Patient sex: F
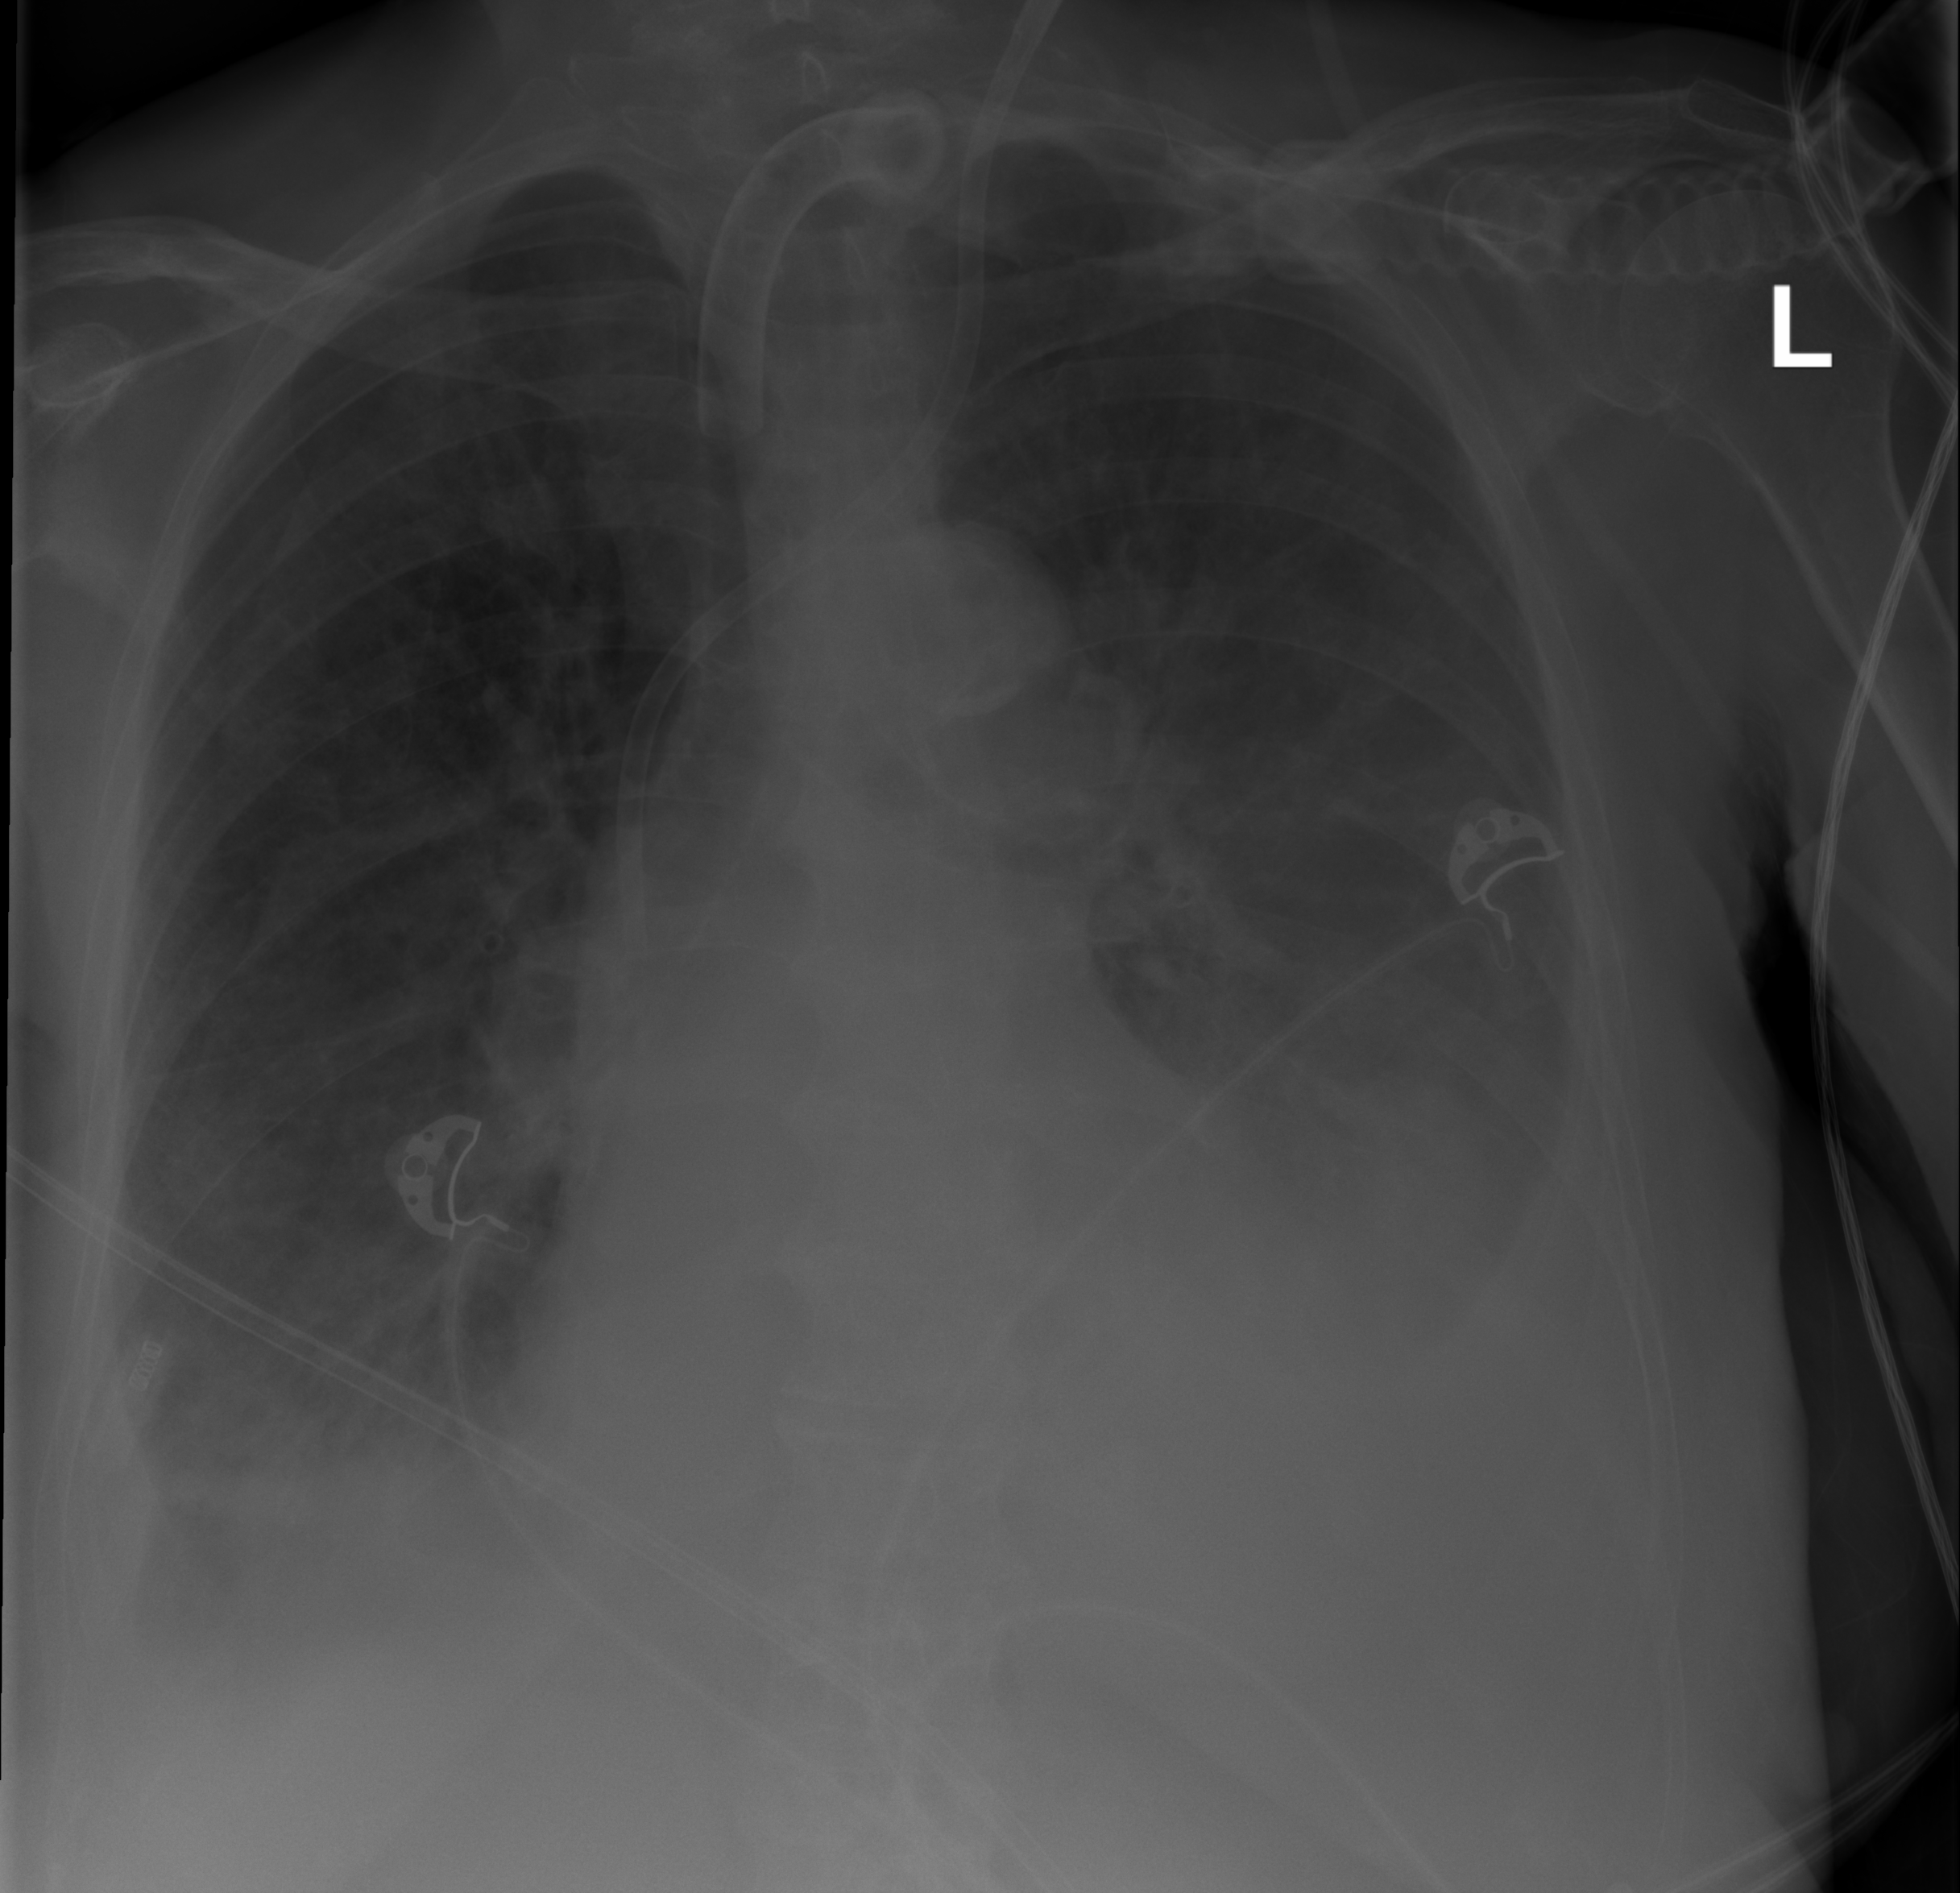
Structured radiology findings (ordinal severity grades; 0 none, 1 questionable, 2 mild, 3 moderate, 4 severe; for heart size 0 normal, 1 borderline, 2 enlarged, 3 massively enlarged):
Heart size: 1
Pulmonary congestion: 2
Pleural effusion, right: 2
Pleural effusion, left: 3
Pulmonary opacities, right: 0
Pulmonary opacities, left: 0
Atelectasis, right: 2
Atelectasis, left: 2